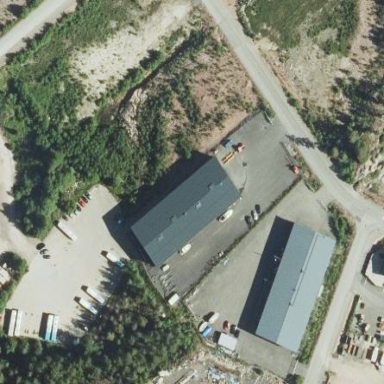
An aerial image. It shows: Building that houses boat shop.